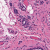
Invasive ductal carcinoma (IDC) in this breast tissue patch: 0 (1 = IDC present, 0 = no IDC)